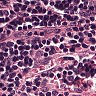
Metastatic tissue present: no